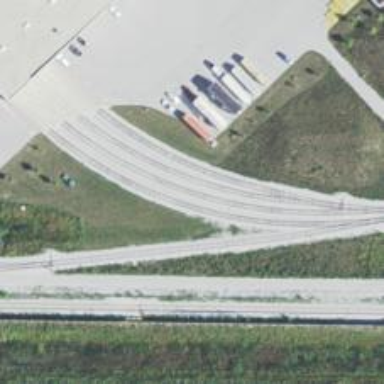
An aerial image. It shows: Rail spur service.